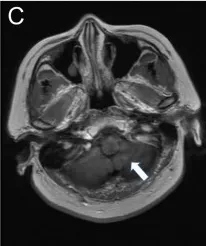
MRI features of a secondary CNSL case during zanubrutinib monotherapy. (B, C) 7 and 14 days after zanubrutinib, the mass shrank and disappeared.
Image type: radiology (mri)